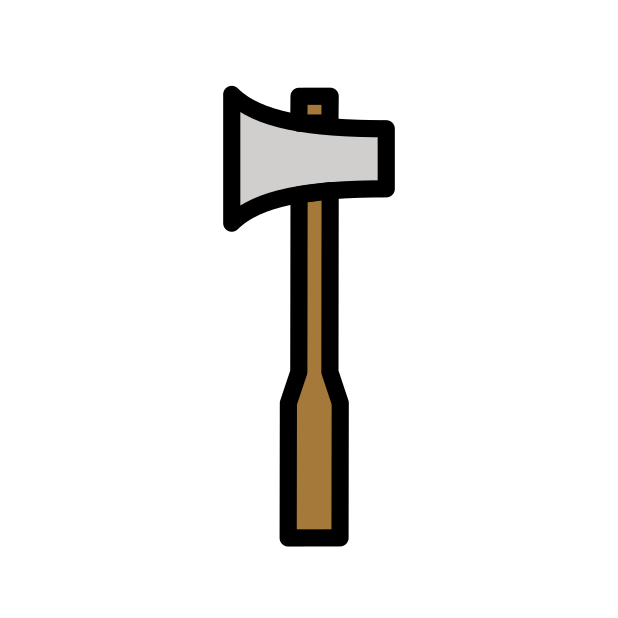
Emoji: 🪓
Name: axe
Unicode: 0x1fa93